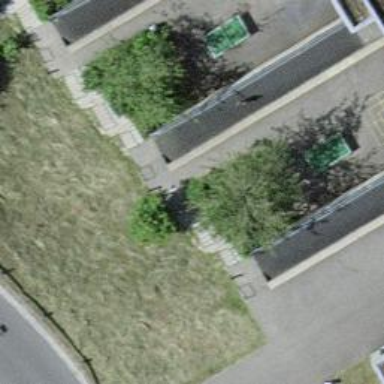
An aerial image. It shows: Set of steps on the road.